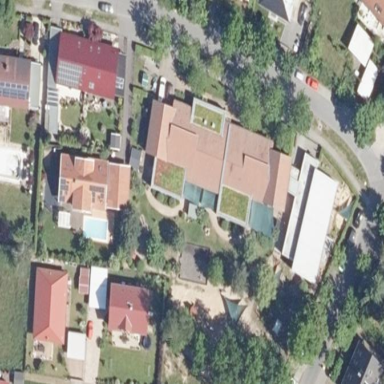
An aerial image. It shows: Kindergarten building.